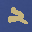
Label: 2